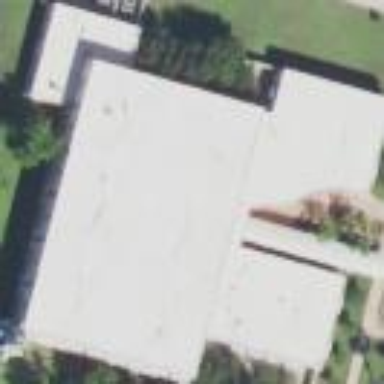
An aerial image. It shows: Library building.